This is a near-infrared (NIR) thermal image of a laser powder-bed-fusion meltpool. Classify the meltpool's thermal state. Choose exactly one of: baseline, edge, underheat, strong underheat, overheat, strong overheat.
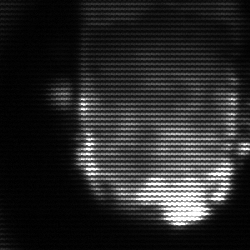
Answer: baseline